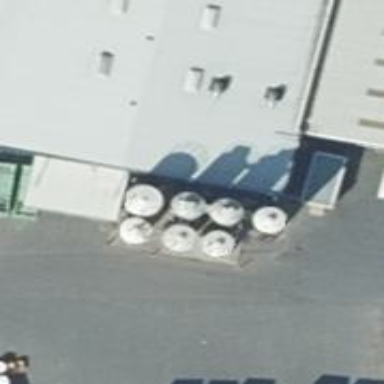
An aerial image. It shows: Storage tank that is man-made.